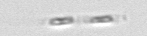
Label: Leptocylindrus